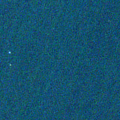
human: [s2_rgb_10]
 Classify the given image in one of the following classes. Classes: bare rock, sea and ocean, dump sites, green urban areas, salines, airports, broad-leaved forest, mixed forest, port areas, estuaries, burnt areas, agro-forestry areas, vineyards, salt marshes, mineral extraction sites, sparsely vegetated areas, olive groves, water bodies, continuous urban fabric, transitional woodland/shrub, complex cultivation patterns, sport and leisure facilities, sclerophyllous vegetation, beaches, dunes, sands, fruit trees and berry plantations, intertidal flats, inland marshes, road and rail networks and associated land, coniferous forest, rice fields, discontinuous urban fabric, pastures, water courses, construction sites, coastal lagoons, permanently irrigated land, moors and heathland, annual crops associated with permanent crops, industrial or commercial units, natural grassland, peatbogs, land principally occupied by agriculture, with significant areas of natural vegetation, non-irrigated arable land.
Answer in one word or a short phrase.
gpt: sea and ocean